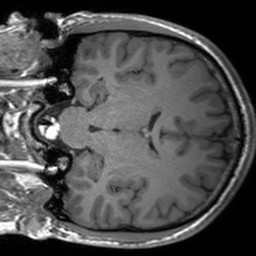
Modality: T1w
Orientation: coronal
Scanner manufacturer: siemens
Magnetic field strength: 3 T
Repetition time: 1.54 s
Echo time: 0.00234 s